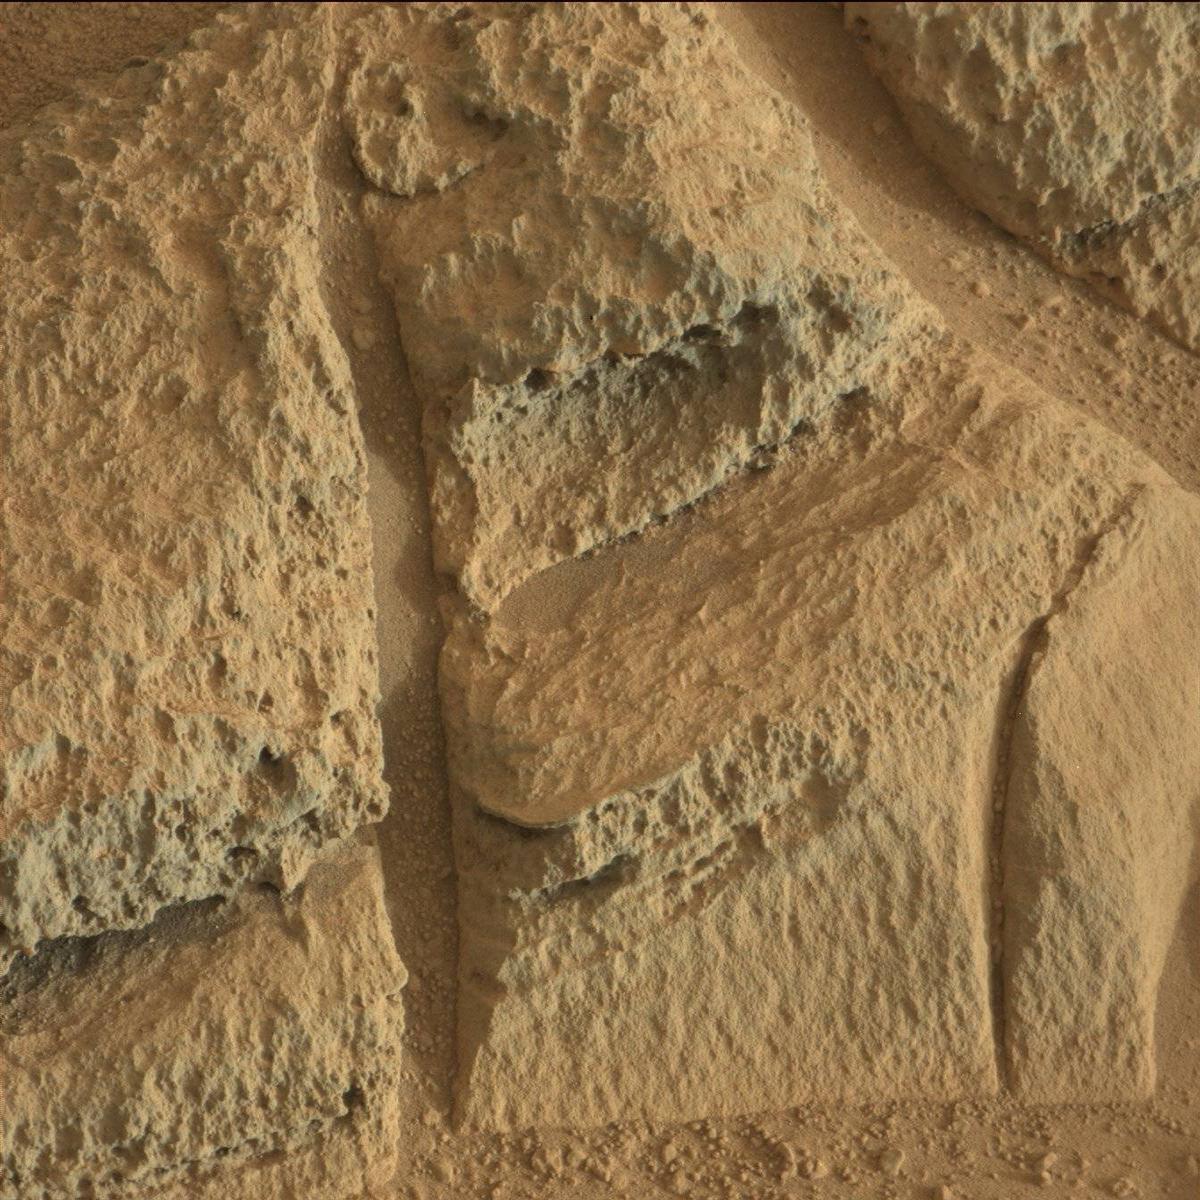
Terrain classes present: Bedrock, Sand / Soil